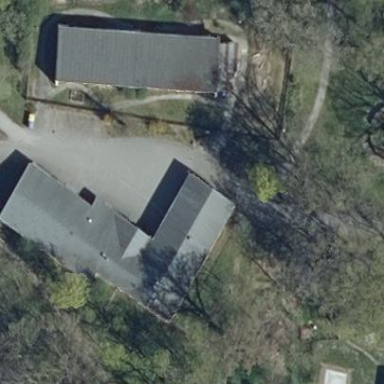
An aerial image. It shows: Kindergarten building.